Interaction volume radius: 5 \u00c5
Interaction volume height: 10 \u00c5
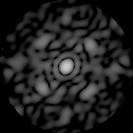
Disorder parameter: 0.5984